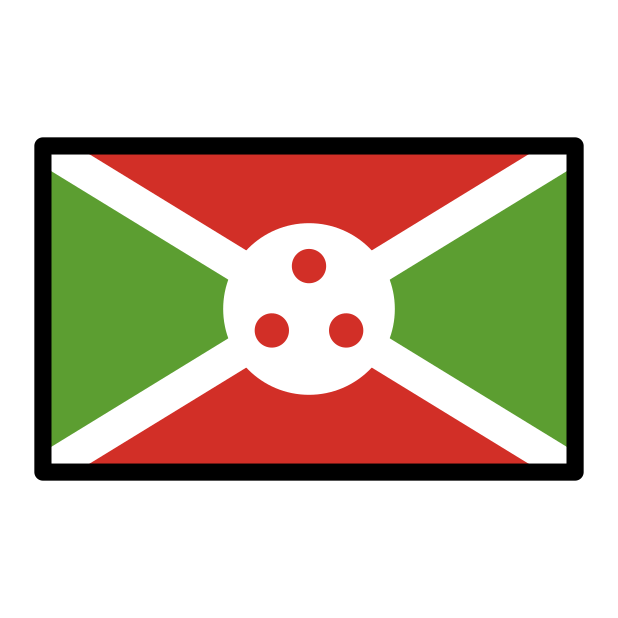
flag: Burundi